Question: I am getting a simple JSON data structure with phone numbers, fax numbers and mobile numbers in a SAPUI5 application:
'''
{
"teles": [
{"tele": "<PHONE>", "default": true},
{"tele": "<PHONE>", "default": false},
{"tele": "<PHONE>", "default": false}
],
"faxs": [
{"fax":"<PHONE>", "default": true},
{"fax":"<PHONE>", "default": false}
],
"mobils": [
{"mobil":"<PHONE>", "default": true},
{"mobil":"<PHONE>", "default": false}
]
}
'''
My goal is to loop/parse through the Data structure and get the number that is default, and put it into another model with the name "tele-standard", "fax-standard" or "mobil-standard". This should happen before displaying the data, so It can be put into these TextFields, that are editable:

I don't know at all how to do that with jquery, or sapui5 or javascript so I can reach my goal. Can you maybe help?
Results in the new model should look like:
'''
{
"archived": "-",
"nummer": "12",
"anrede": "Herr",
"vorname": "Osamah",
"nachname": "Al-Doaiss",
"tele-default": "<PHONE>",
"fax-defaule": "<PHONE>",
"mobil-default": "<PHONE>"
}
'''
TL;DR: I have a JSON with Arrays. I want to parse through them and get the default number. No idea how!
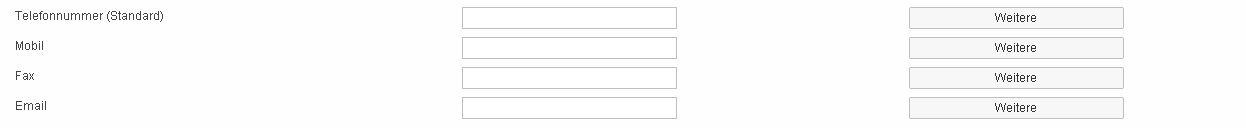
Answer: Try this
# 1
'''
var data = {
"teles": [
{"tele": "<PHONE>", "default": true},
{"tele": "<PHONE>", "default": false},
{"tele": "<PHONE>", "default": false}
],
"faxs": [
{"fax":"<PHONE>", "default": true},
{"fax":"<PHONE>", "default": false}
],
"mobils": [
{"mobil":"<PHONE>", "default": true},
{"mobil":"<PHONE>", "default": false}
]
};
var model = {
"archived": "-",
"nummer": "12",
"anrede": "Herr",
"vorname": "Osamah",
"nachname": "Al-Doaiss"
};
Object.keys(data).forEach(function (key) {
data[key].forEach(function (el) {
var keys = Object.keys(el),
key = keys.join('-');
if (el.default && el.default === true && !model[key]) {
model[keys.join('-')] = el[keys[0]];
}
});
});
console.log(model);
'''
# 2
'''
var data = {
"teles": [
{"tele": "<PHONE>", "default": true},
{"tele": "<PHONE>", "default": false},
{"tele": "<PHONE>", "default": false}
],
"faxs": [
{"fax":"<PHONE>", "default": true},
{"fax":"<PHONE>", "default": false}
],
"mobils": [
{"mobil":"<PHONE>", "default": true},
{"mobil":"<PHONE>", "default": false}
]
};
var model = {
"archived": "-",
"nummer": "12",
"anrede": "Herr",
"vorname": "Osamah",
"nachname": "Al-Doaiss"
};
Object.keys(data).forEach(function (key) {
data[key].forEach(function (el) {
var keys = Object.keys(el),
key = keys.join('-');
if (el.default && el.default === true && !model[key]) {
model[key] = el[keys[0]];
}
});
});
console.log(model);
'''